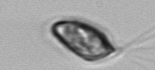
Label: Chrysochromulina